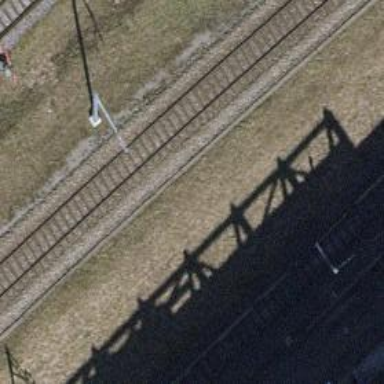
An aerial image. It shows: Catenary mast for power lines.